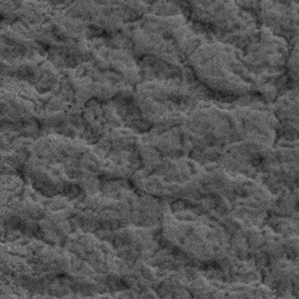
Label: frost